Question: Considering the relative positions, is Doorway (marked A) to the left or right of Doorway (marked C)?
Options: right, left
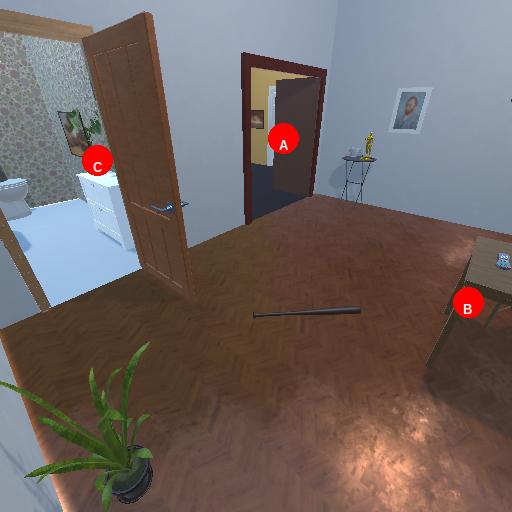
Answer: right